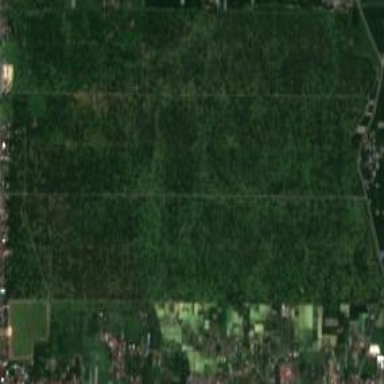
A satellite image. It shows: Orchard filled with oil palm trees.